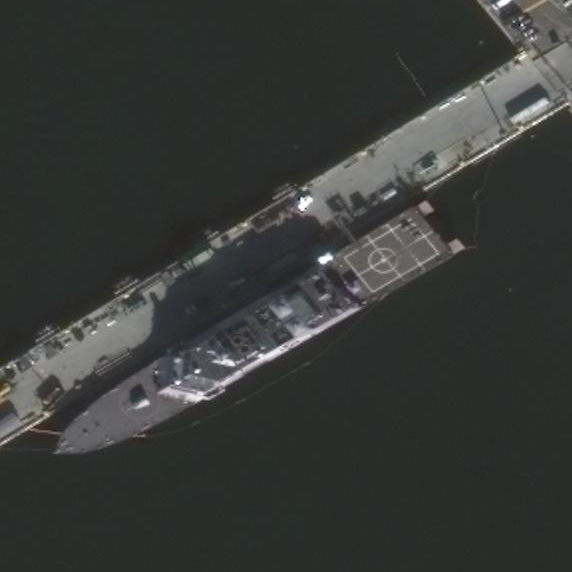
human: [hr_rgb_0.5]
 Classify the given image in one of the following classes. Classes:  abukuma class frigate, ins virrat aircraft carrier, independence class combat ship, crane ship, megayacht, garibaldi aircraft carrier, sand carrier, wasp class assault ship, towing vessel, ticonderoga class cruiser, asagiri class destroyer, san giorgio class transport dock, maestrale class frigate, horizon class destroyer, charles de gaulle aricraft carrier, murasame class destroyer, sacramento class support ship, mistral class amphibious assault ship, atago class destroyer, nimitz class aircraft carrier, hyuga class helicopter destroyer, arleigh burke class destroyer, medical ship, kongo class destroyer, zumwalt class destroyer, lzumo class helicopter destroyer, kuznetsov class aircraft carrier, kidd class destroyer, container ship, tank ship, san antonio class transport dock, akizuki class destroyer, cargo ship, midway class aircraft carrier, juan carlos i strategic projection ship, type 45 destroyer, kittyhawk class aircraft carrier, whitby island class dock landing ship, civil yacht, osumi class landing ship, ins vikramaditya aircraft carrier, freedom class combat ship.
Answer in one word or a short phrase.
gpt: Freedom class combat ship